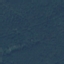
Land use / land cover class: Forest